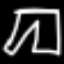
Label: pants